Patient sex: M
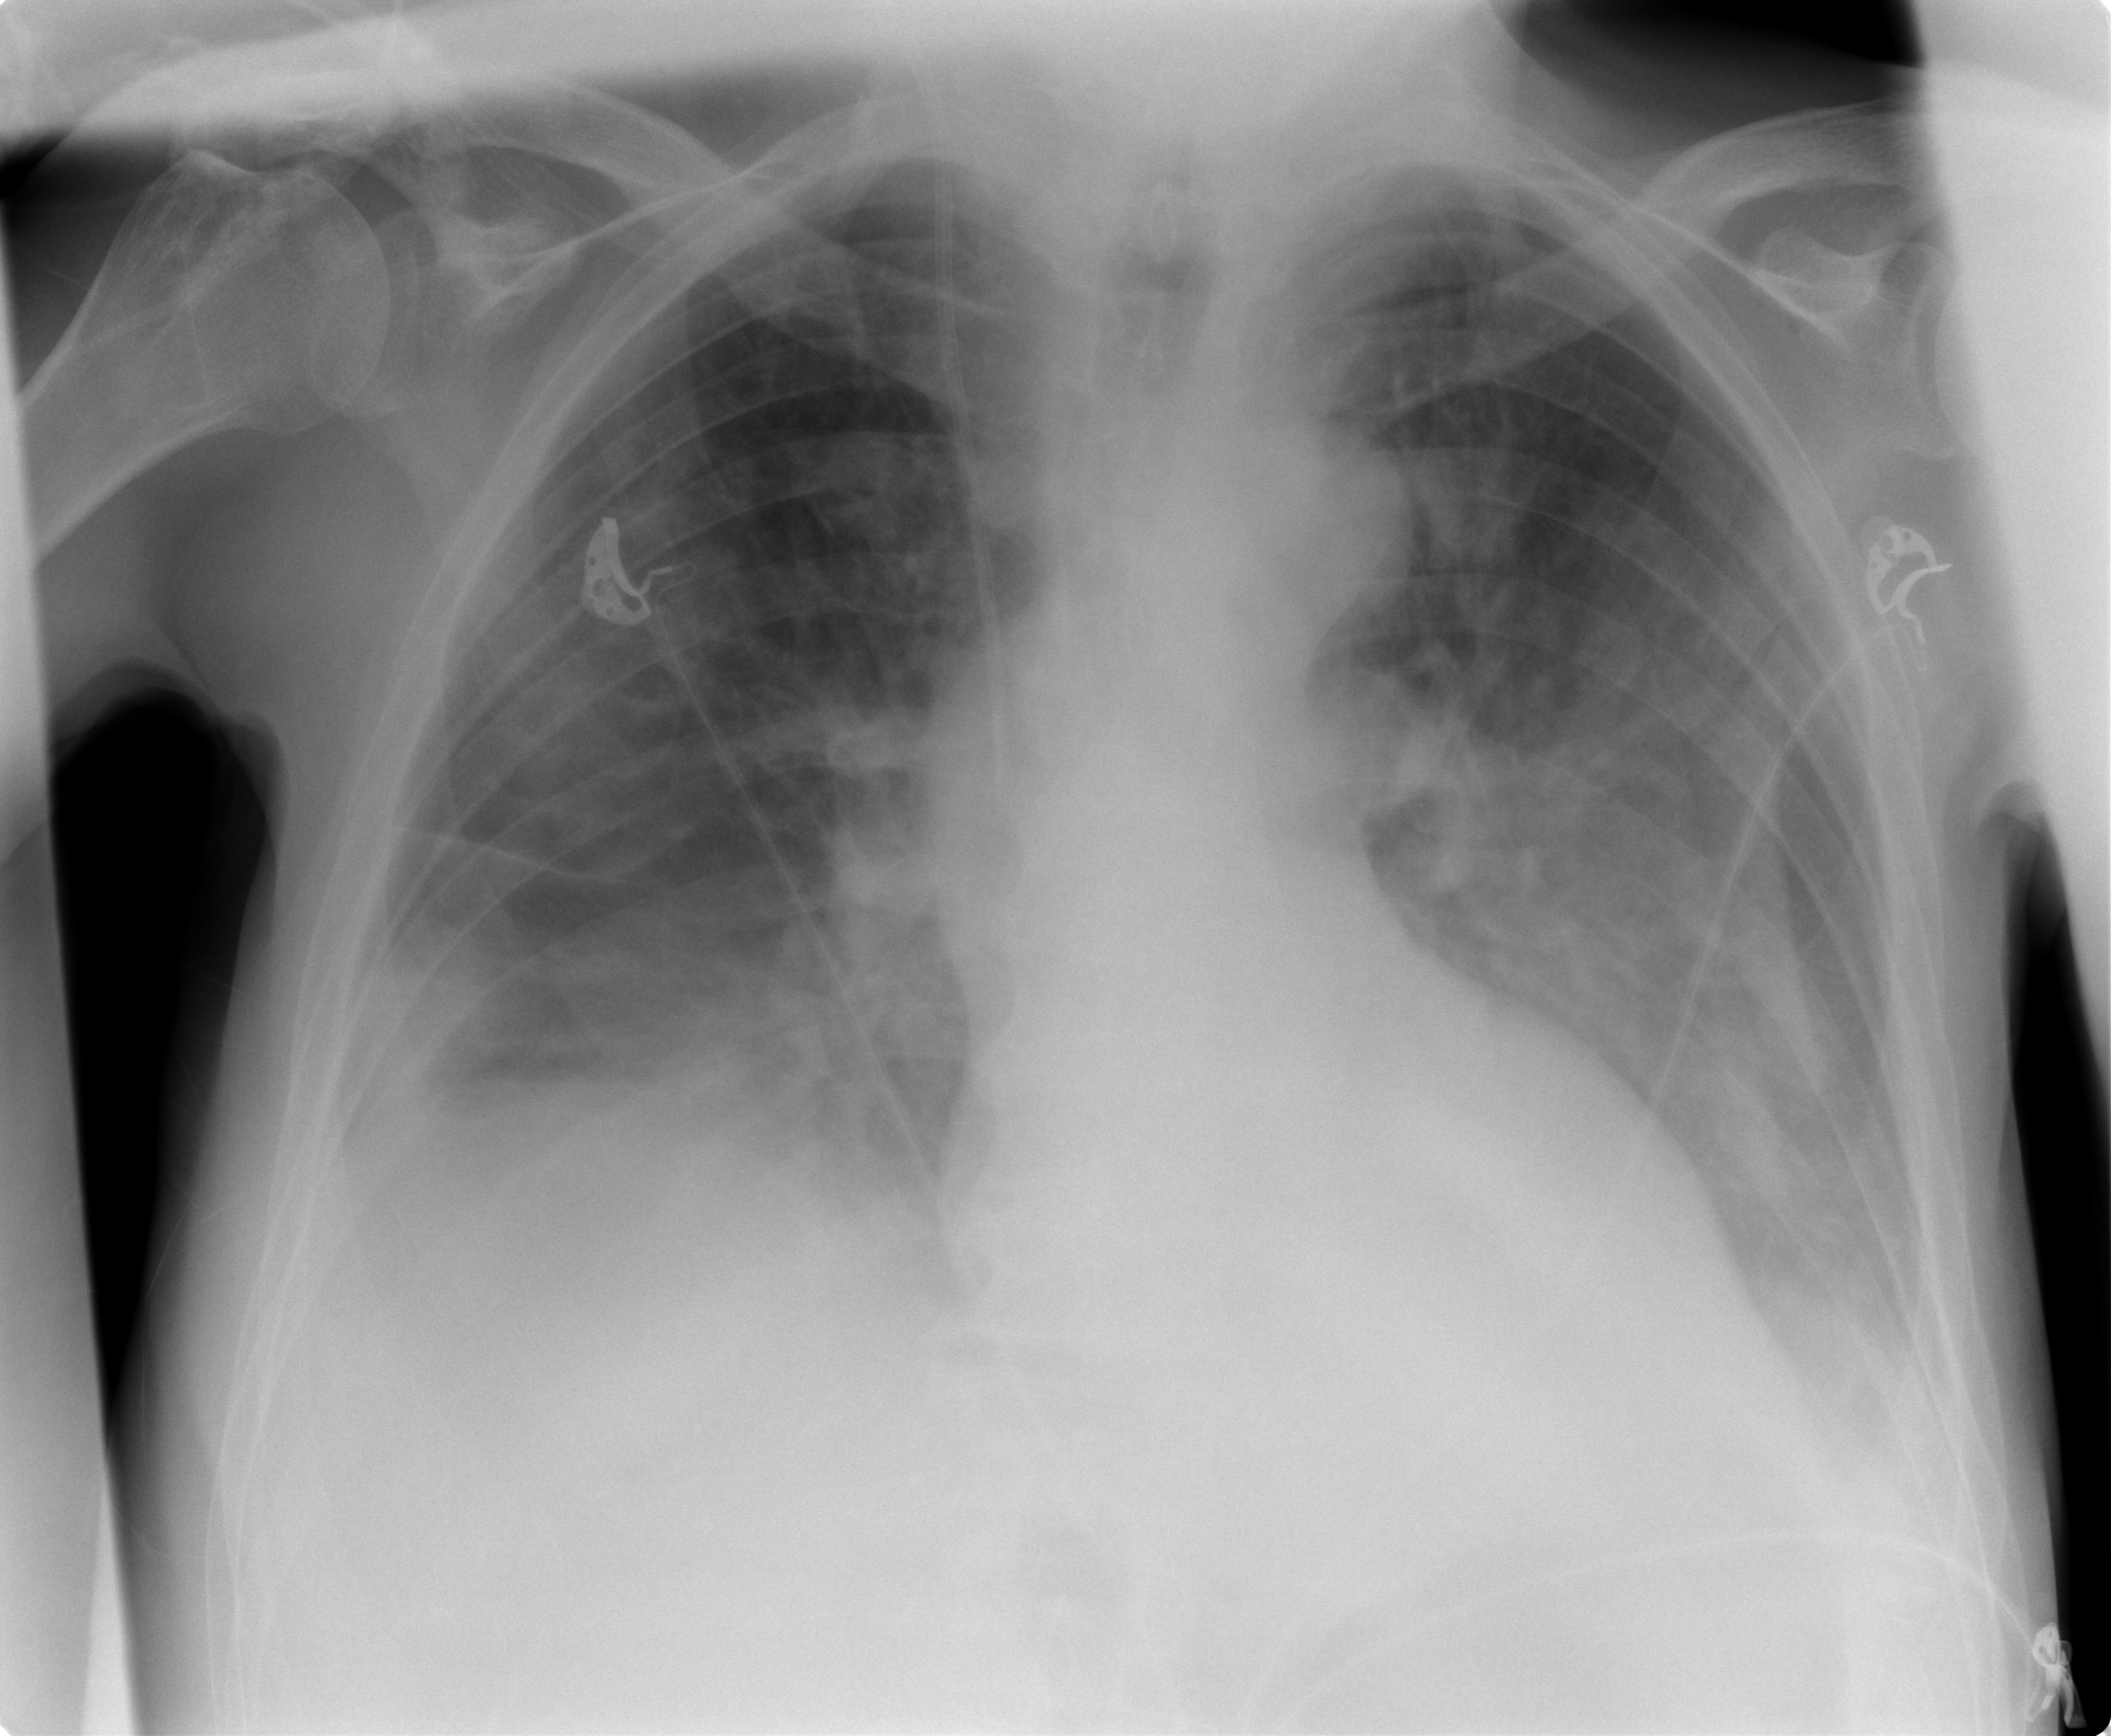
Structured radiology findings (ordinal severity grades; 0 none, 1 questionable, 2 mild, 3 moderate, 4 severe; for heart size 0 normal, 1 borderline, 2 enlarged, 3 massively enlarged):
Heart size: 0
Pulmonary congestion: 0
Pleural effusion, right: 2
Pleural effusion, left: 2
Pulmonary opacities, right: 0
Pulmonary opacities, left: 0
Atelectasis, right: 2
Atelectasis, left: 2